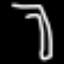
Label: pants